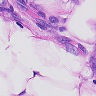
Metastatic tissue present: yes